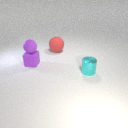
small purple rubber cube below small purple rubber sphere